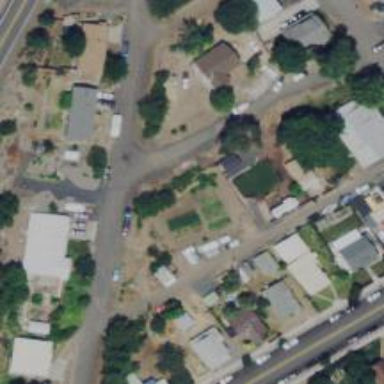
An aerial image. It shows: Alley classified as service road.